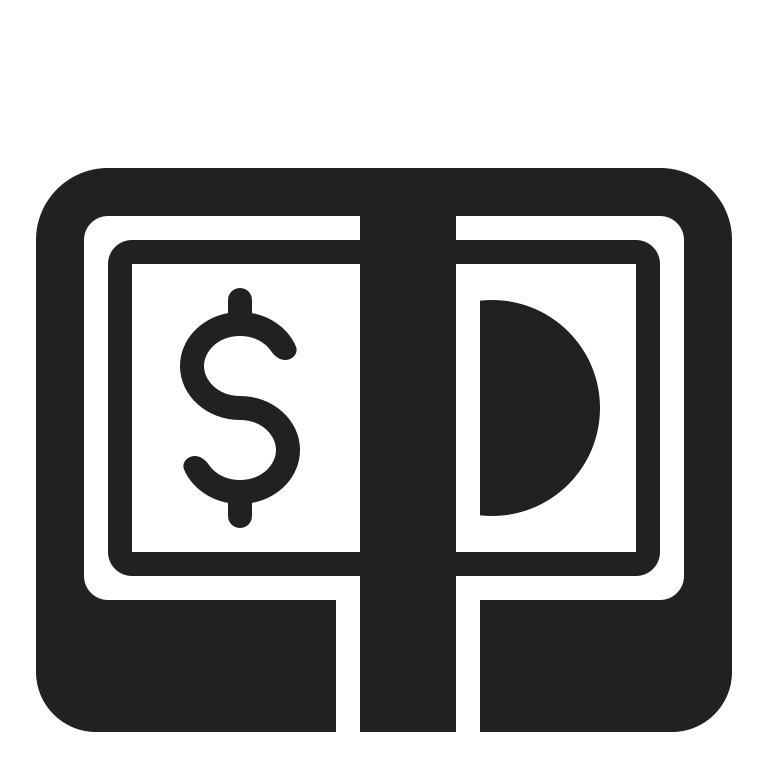
dollar banknote high contrast